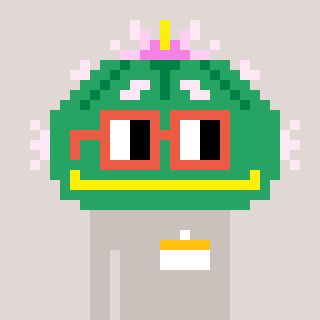
a pixel art character with square orange glasses, a peyote-shaped head and a foggrey-colored body on a warm background